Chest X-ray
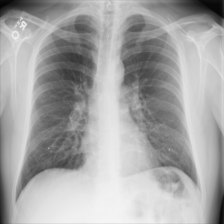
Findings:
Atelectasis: negative
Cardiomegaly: negative
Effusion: negative
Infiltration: negative
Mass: negative
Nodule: negative
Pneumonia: negative
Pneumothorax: negative
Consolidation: negative
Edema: negative
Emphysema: negative
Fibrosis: negative
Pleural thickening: negative
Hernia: negative